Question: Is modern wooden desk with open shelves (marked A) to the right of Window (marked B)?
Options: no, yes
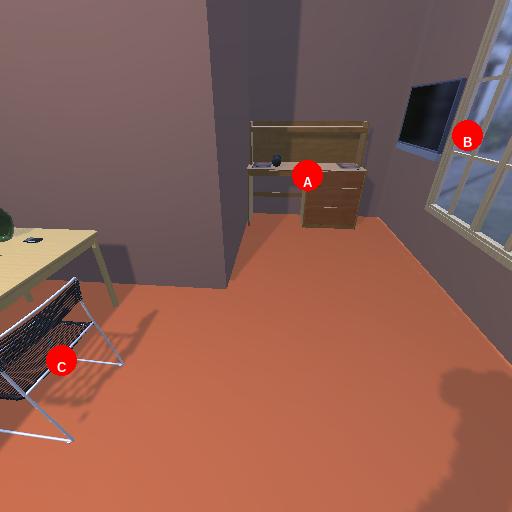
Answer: no